Question: I have installed MySQL server
my local ip is 172.16.1.110
I want to connect with this ip and have my own database
it enables me to connect with localhost only
when I connect with my ip
it gives me an error as image below

but I can connect from another ip with my ip in mysql
please help
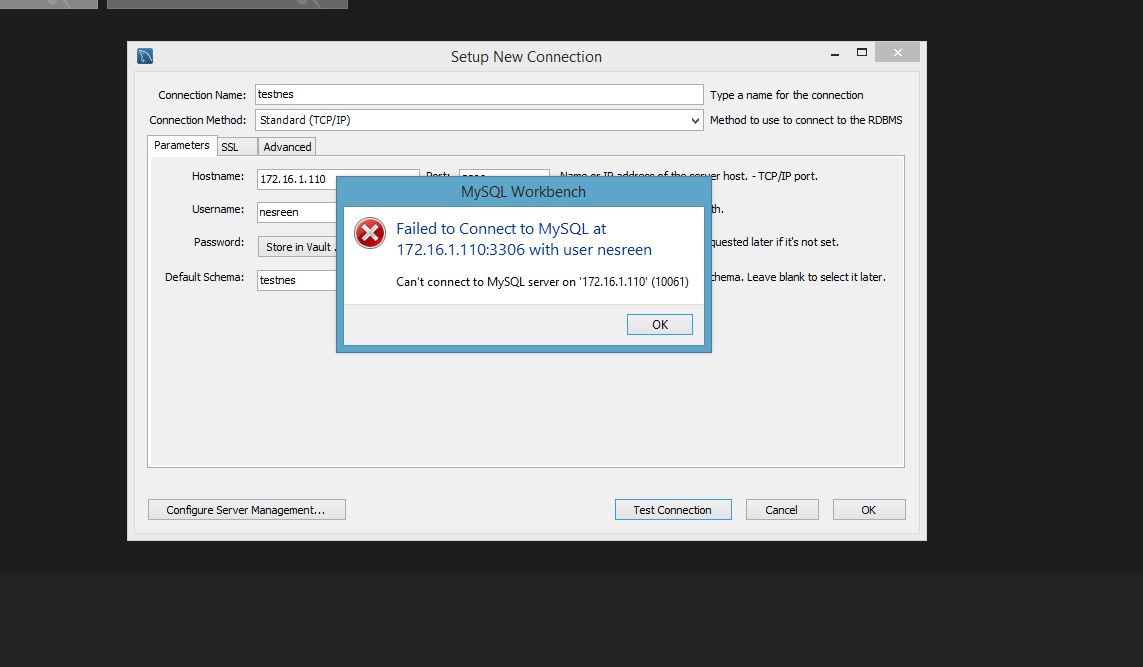
Answer: MySQL has a privilege systemt that allows to specify from which host a user can connect from. If you insist on using the IP and not the localhost or loopback address then add a user that can connect from that address.
You can either do that via command line using <URL> or log in to MySQL Workbench as admin via localhost and add a new user in the admin section you get when you open a connection: